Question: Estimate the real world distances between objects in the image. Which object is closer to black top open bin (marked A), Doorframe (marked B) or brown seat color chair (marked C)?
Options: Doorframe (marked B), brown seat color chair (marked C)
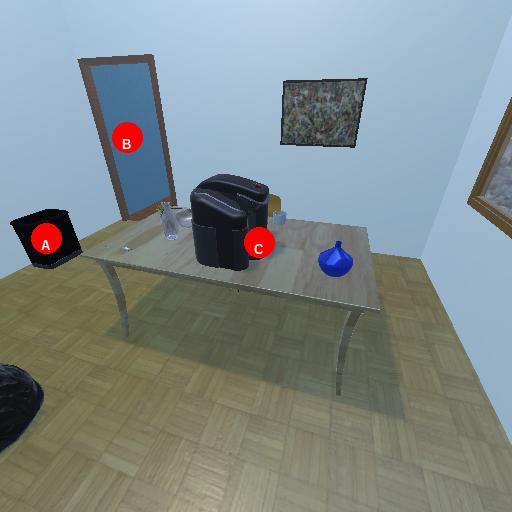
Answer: Doorframe (marked B)